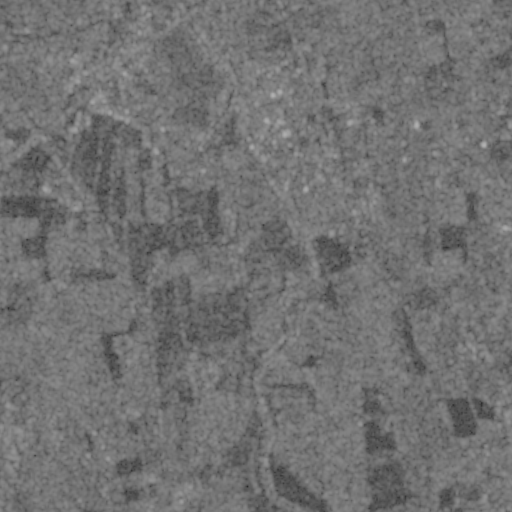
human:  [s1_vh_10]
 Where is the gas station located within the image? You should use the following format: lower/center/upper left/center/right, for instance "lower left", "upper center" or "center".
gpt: The gas station is located in the upper center of the image.
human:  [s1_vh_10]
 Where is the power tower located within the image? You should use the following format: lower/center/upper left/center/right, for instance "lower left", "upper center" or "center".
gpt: The power tower is located in the upper right of the image.
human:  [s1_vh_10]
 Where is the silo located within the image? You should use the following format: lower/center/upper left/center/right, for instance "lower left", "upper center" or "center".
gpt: The silo is located in the left of the image.
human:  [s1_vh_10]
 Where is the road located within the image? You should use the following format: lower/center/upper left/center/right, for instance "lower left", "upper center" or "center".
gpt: There is no road in the image.

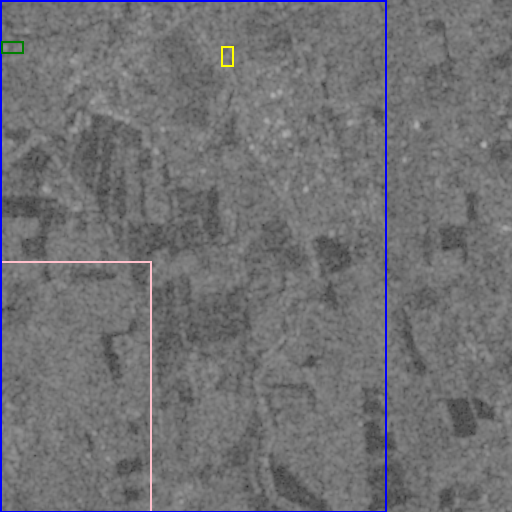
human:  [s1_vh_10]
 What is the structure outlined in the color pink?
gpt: The structure outlined in pink is a crop field.
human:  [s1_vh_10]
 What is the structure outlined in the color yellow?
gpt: The structure outlined in yellow is a gas station.
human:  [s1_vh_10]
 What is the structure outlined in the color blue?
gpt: The structure outlined in blue is a park.
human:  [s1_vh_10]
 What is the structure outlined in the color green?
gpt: The structure outlined in green is a parking lot.
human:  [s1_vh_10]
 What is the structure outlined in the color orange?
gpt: There is no orange outline.